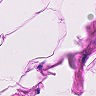
Metastatic tissue present: no